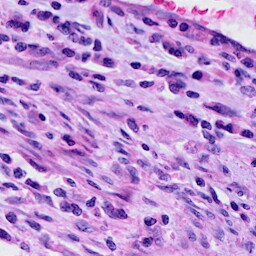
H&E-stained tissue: Cervix